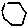
Label: hexagon